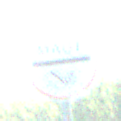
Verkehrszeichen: MautflichtigeStrecke
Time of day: MorningAfternoon
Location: Outdoor (RoadRail)
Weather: Clear
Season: NotSpecified
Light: Natural